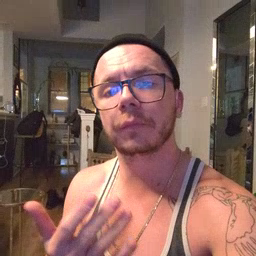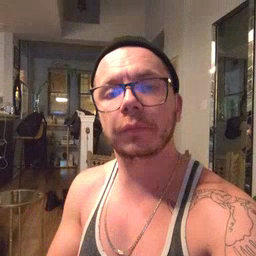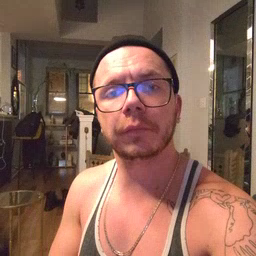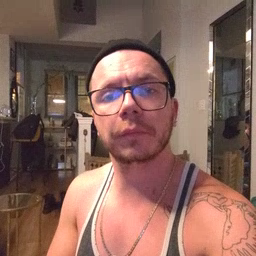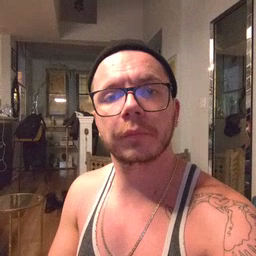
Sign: wait